Here is the wavelet time-frequency representation (scalogram) of a rolling-element bearing's vibration measurement. Based on the visible evidence, which condition applies: normal, inner_race, outer_race, ball?
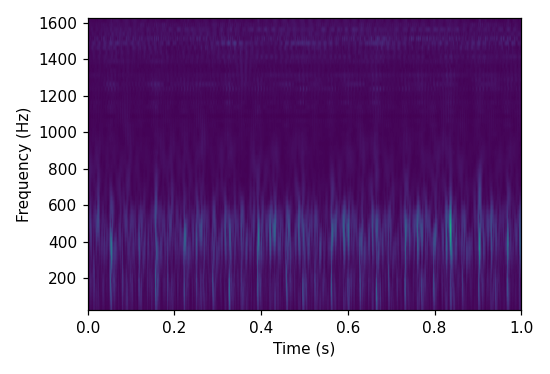
Answer: outer_race